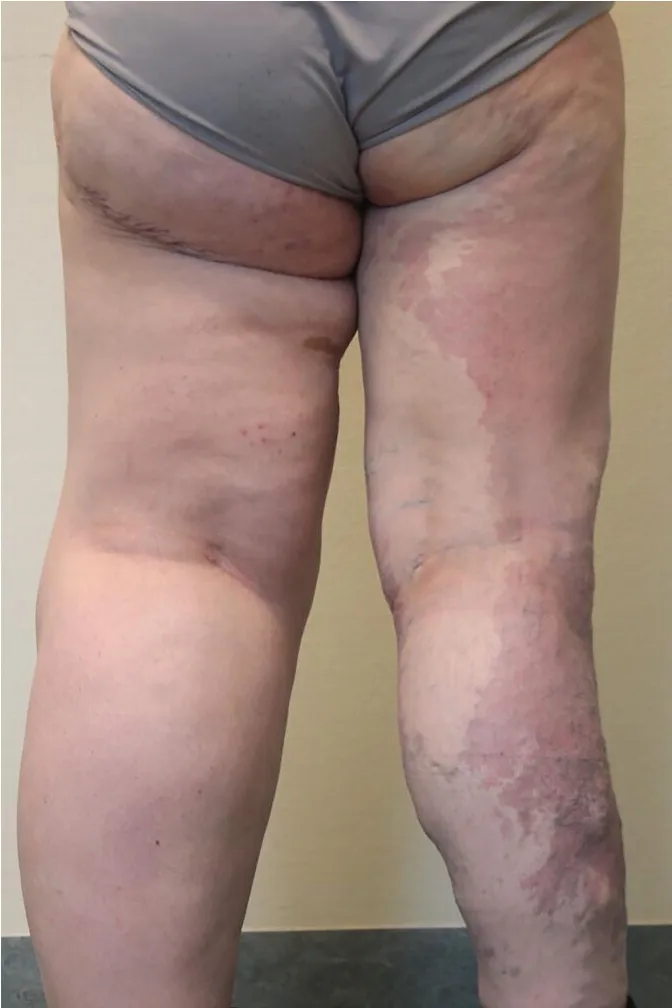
Standing posterior view of the patient after liposuction and tissue removal surgeries.
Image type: medical_photograph (skin_photograph)